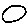
Label: circle